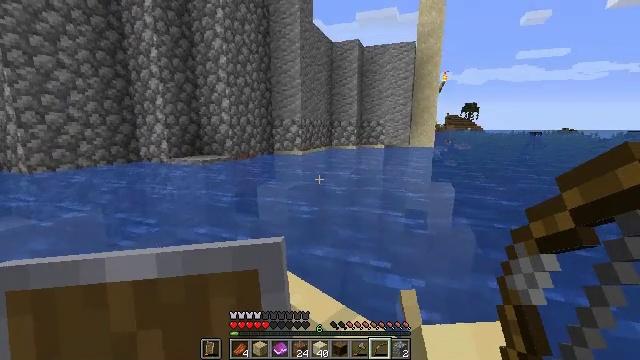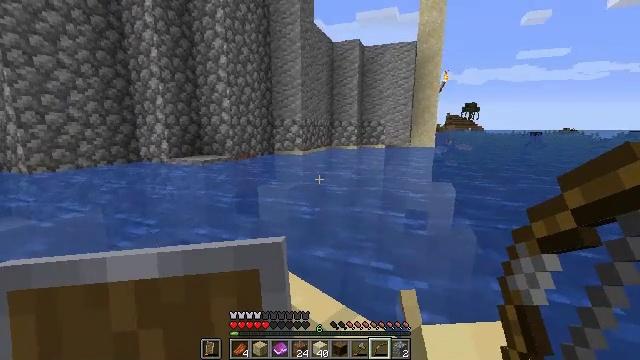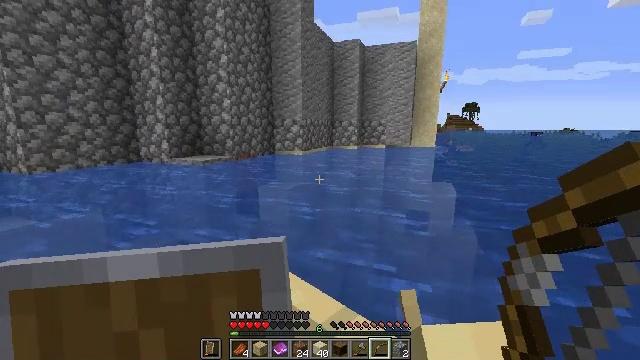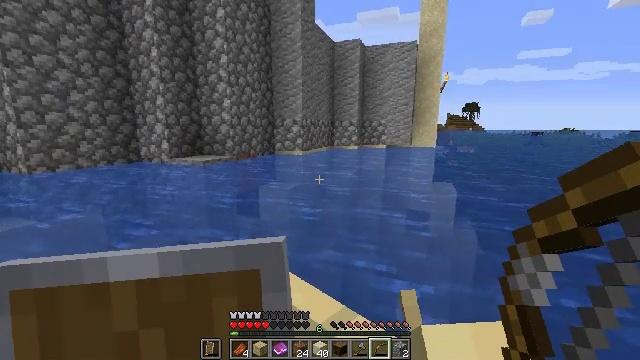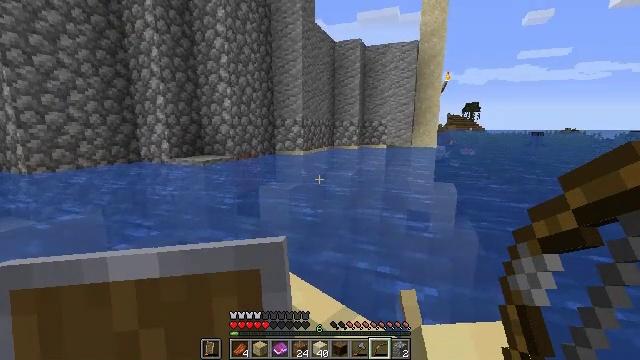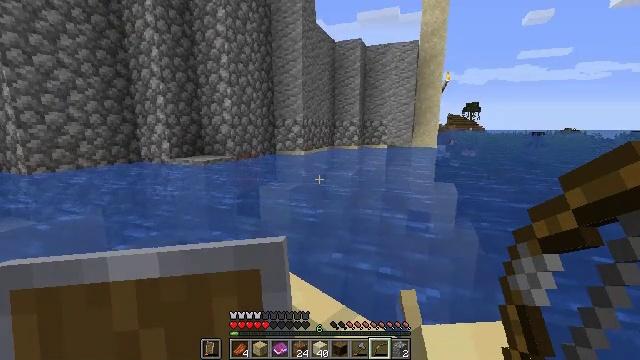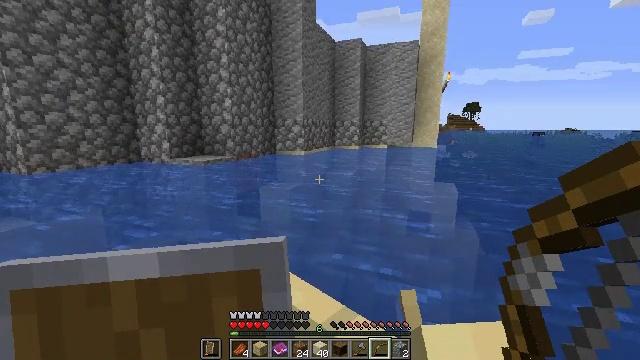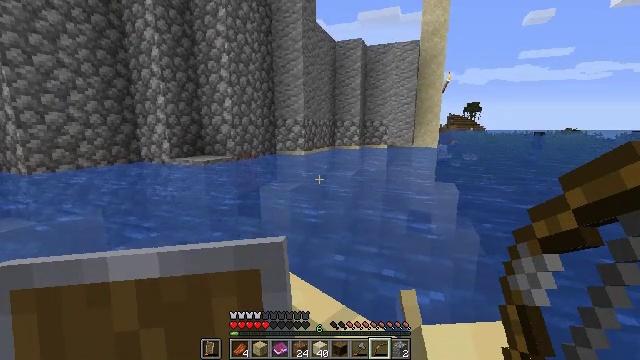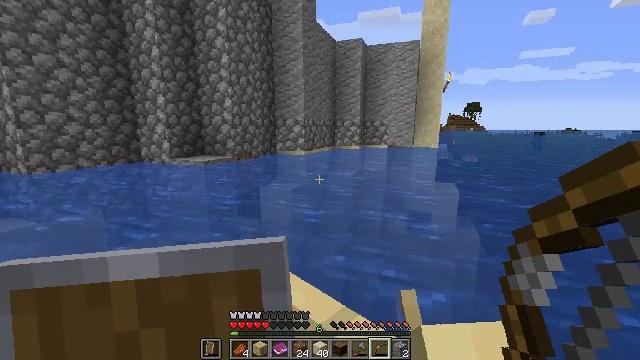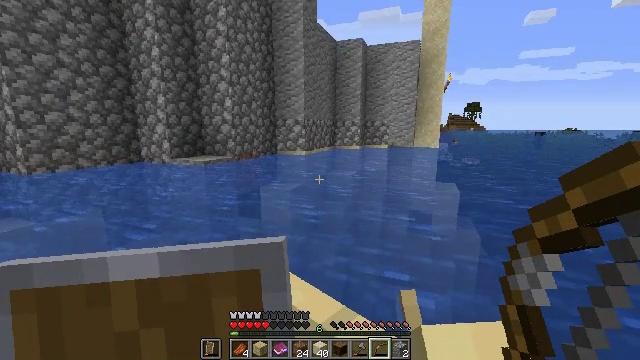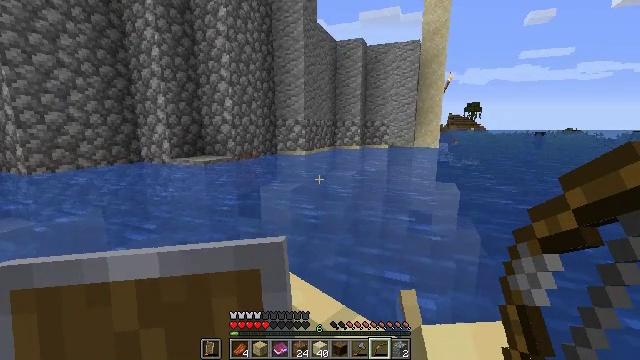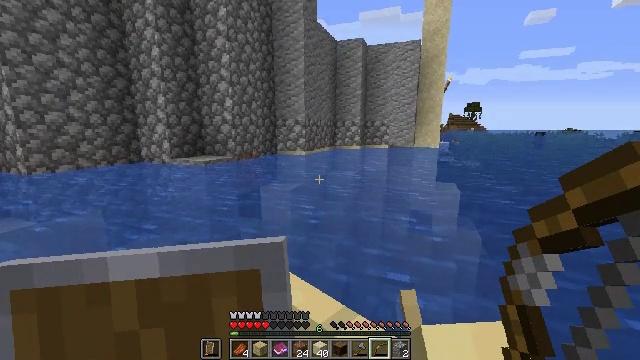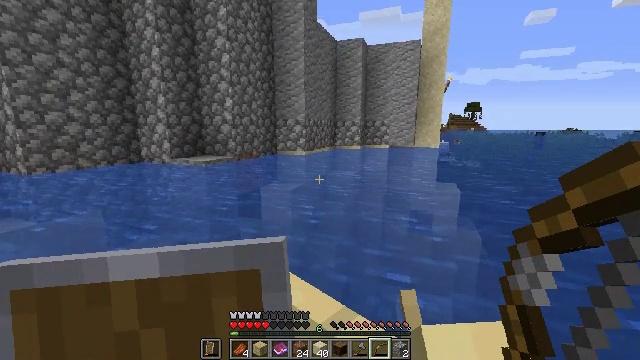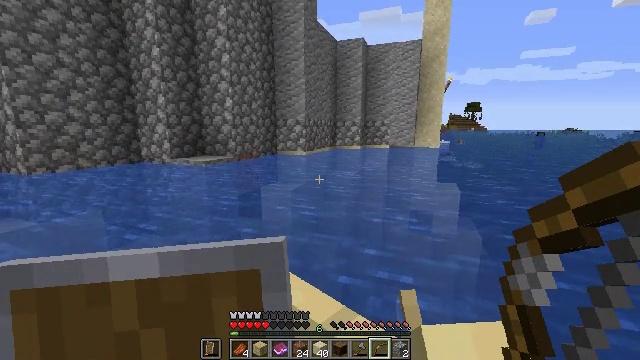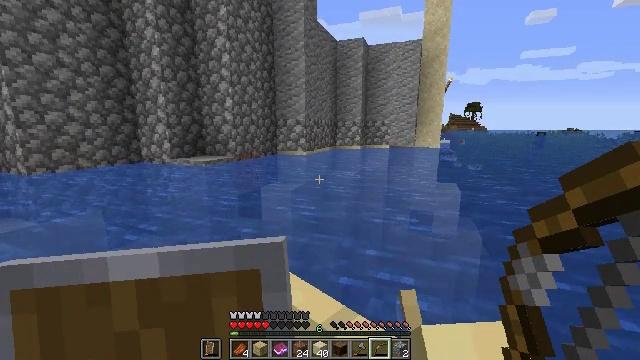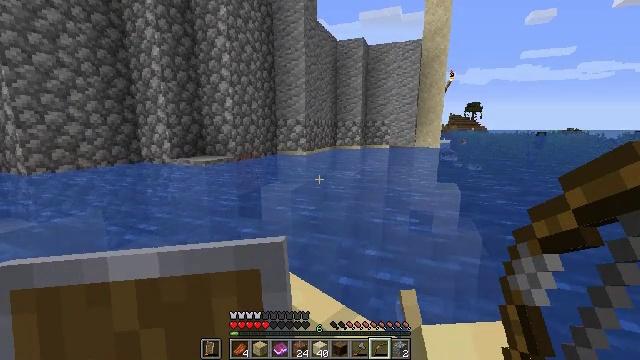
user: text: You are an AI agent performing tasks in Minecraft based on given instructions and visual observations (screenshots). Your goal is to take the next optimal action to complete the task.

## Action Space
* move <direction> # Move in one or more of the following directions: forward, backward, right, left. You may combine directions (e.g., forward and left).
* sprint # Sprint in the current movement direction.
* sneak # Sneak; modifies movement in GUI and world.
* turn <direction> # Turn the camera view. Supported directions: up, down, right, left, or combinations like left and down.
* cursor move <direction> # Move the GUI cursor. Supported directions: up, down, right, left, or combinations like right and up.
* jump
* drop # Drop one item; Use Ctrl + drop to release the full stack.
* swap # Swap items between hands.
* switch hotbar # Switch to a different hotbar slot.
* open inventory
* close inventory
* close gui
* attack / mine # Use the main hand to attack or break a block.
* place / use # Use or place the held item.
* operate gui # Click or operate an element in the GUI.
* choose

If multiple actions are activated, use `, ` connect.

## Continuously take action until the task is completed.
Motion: motion action
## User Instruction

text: Acquire packed ice by mining.
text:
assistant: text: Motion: no_op
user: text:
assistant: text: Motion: no_op
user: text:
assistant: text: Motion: no_op
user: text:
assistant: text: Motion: no_op
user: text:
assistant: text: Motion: no_op
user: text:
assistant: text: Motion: no_op
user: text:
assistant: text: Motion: no_op
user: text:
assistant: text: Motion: no_op
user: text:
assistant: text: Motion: no_op
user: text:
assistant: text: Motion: no_op
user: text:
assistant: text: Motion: no_op
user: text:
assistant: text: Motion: no_op
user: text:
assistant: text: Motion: no_op
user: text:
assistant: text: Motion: no_op
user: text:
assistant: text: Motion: no_op
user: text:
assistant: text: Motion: no_op
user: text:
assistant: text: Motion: no_op
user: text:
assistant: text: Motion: no_op
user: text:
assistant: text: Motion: no_op
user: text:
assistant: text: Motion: no_op
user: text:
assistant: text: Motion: no_op
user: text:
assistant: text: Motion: no_op
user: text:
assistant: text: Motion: no_op
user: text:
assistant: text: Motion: no_op
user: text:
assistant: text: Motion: no_op
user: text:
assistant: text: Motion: no_op
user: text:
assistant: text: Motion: no_op
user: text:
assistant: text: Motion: no_op
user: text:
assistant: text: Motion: no_op
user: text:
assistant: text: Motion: no_op